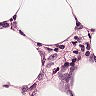
Metastatic tissue present: no